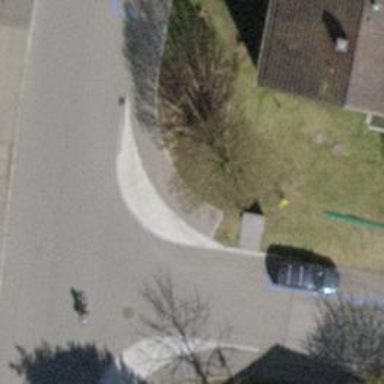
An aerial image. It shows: Kerb barrier.